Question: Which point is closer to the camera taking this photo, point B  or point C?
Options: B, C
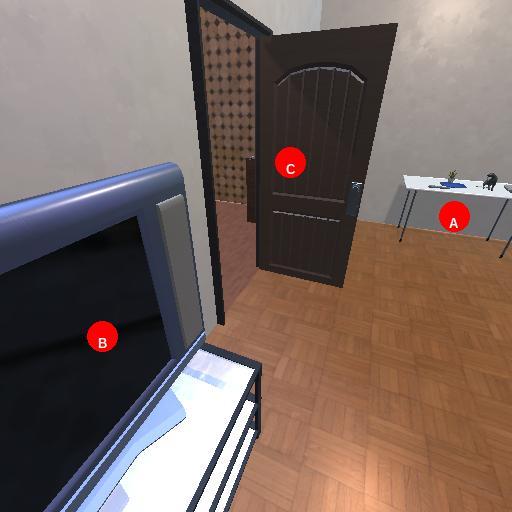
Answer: B